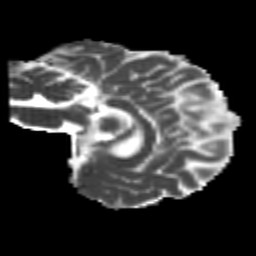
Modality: MD
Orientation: sagittal
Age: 24
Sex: female
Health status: healthy
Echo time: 0.074 s